Brain MRI, t1w sequence, axial 2D slice.
Patient: age 29, sex M, weight 90 kg, height 1.9 m
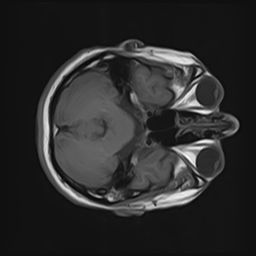